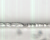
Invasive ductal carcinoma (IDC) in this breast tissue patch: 0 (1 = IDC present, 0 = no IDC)